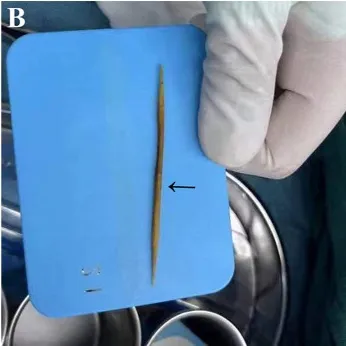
Removed after surgery.
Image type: medical_photograph (skin_photograph)